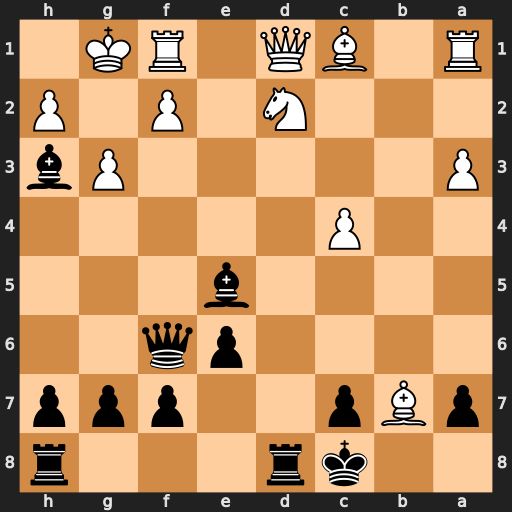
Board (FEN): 2kr3r/pBp2ppp/4pq2/4b3/2P5/P5Pb/3N1P1P/R1BQ1RK1
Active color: b
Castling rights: -
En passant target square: -
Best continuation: Kxb7 Rb1+ Kc8